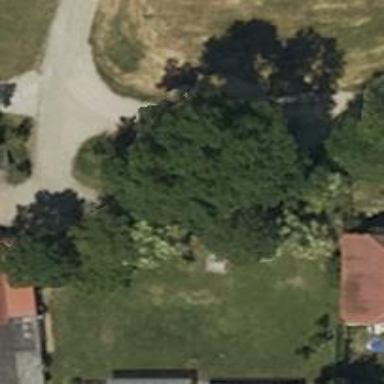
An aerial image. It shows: Broadleaved evergreen tree in its natural setting.